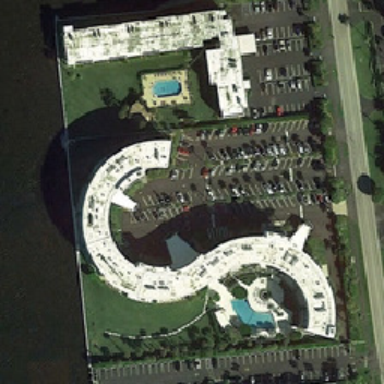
An l-shaped white building and an s-shaped building are adjacent and there is a parking lot under .